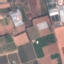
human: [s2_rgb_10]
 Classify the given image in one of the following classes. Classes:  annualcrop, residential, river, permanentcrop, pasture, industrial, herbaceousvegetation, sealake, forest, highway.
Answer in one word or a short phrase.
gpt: PermanentCrop